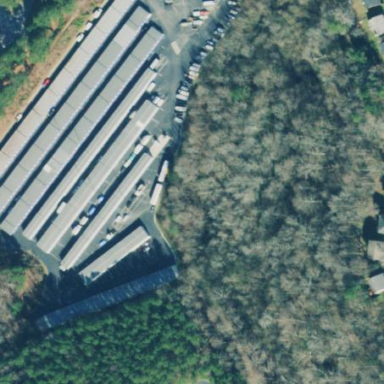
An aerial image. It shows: Warehouse building.